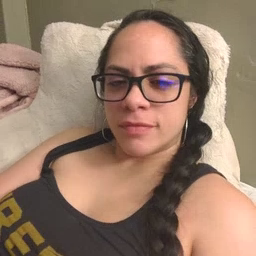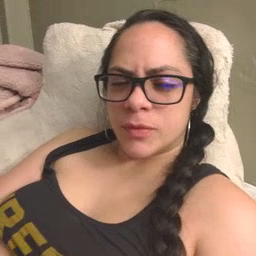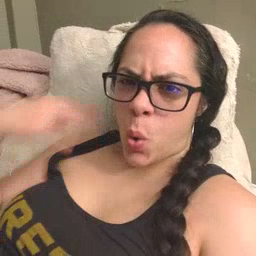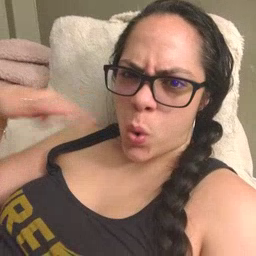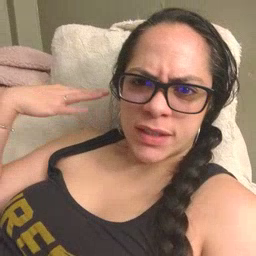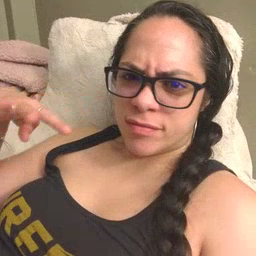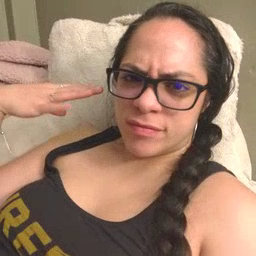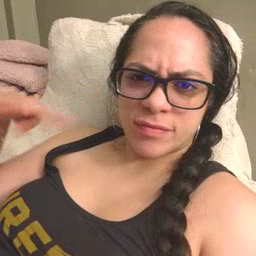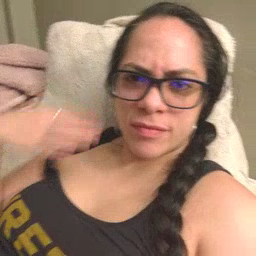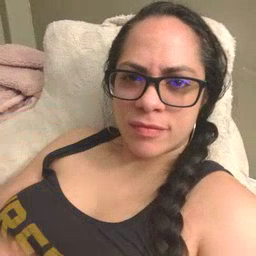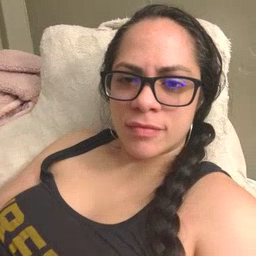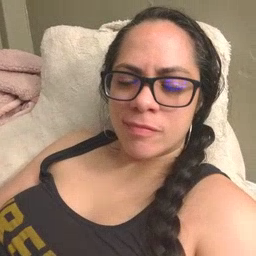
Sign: noisy